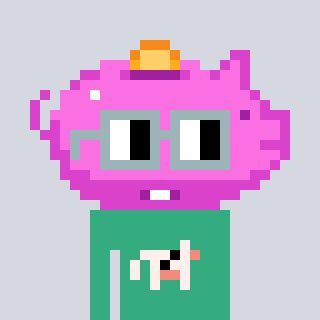
a pixel art character with square dark gray glasses, a piggybank-shaped head and a teal-colored body on a cool background